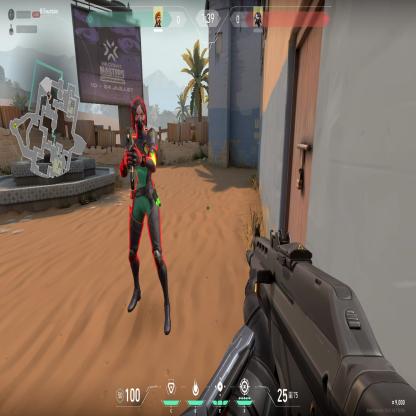
Label: enemy